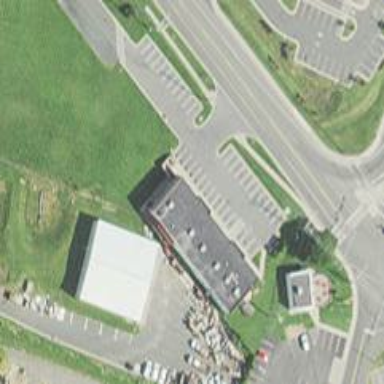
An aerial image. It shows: Healthcare clinic.